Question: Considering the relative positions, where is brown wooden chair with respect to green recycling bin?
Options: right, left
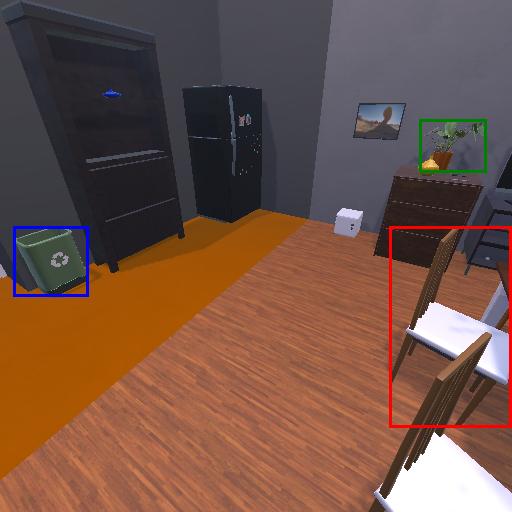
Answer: right